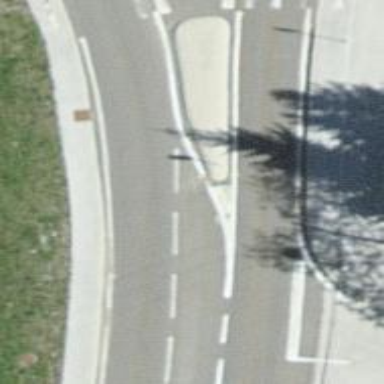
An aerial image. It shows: Primary road with asphalt surface.